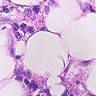
Metastatic tissue present: yes